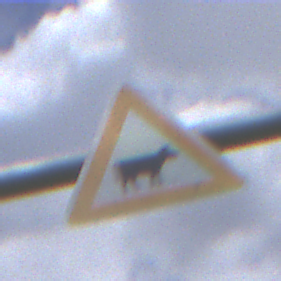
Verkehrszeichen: ViehtriebLinks
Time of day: Midday
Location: Outdoor (Nature)
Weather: PartlyCloudy
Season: NotSpecified
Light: Natural